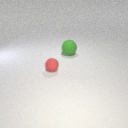
small red rubber sphere in front of large green rubber sphere